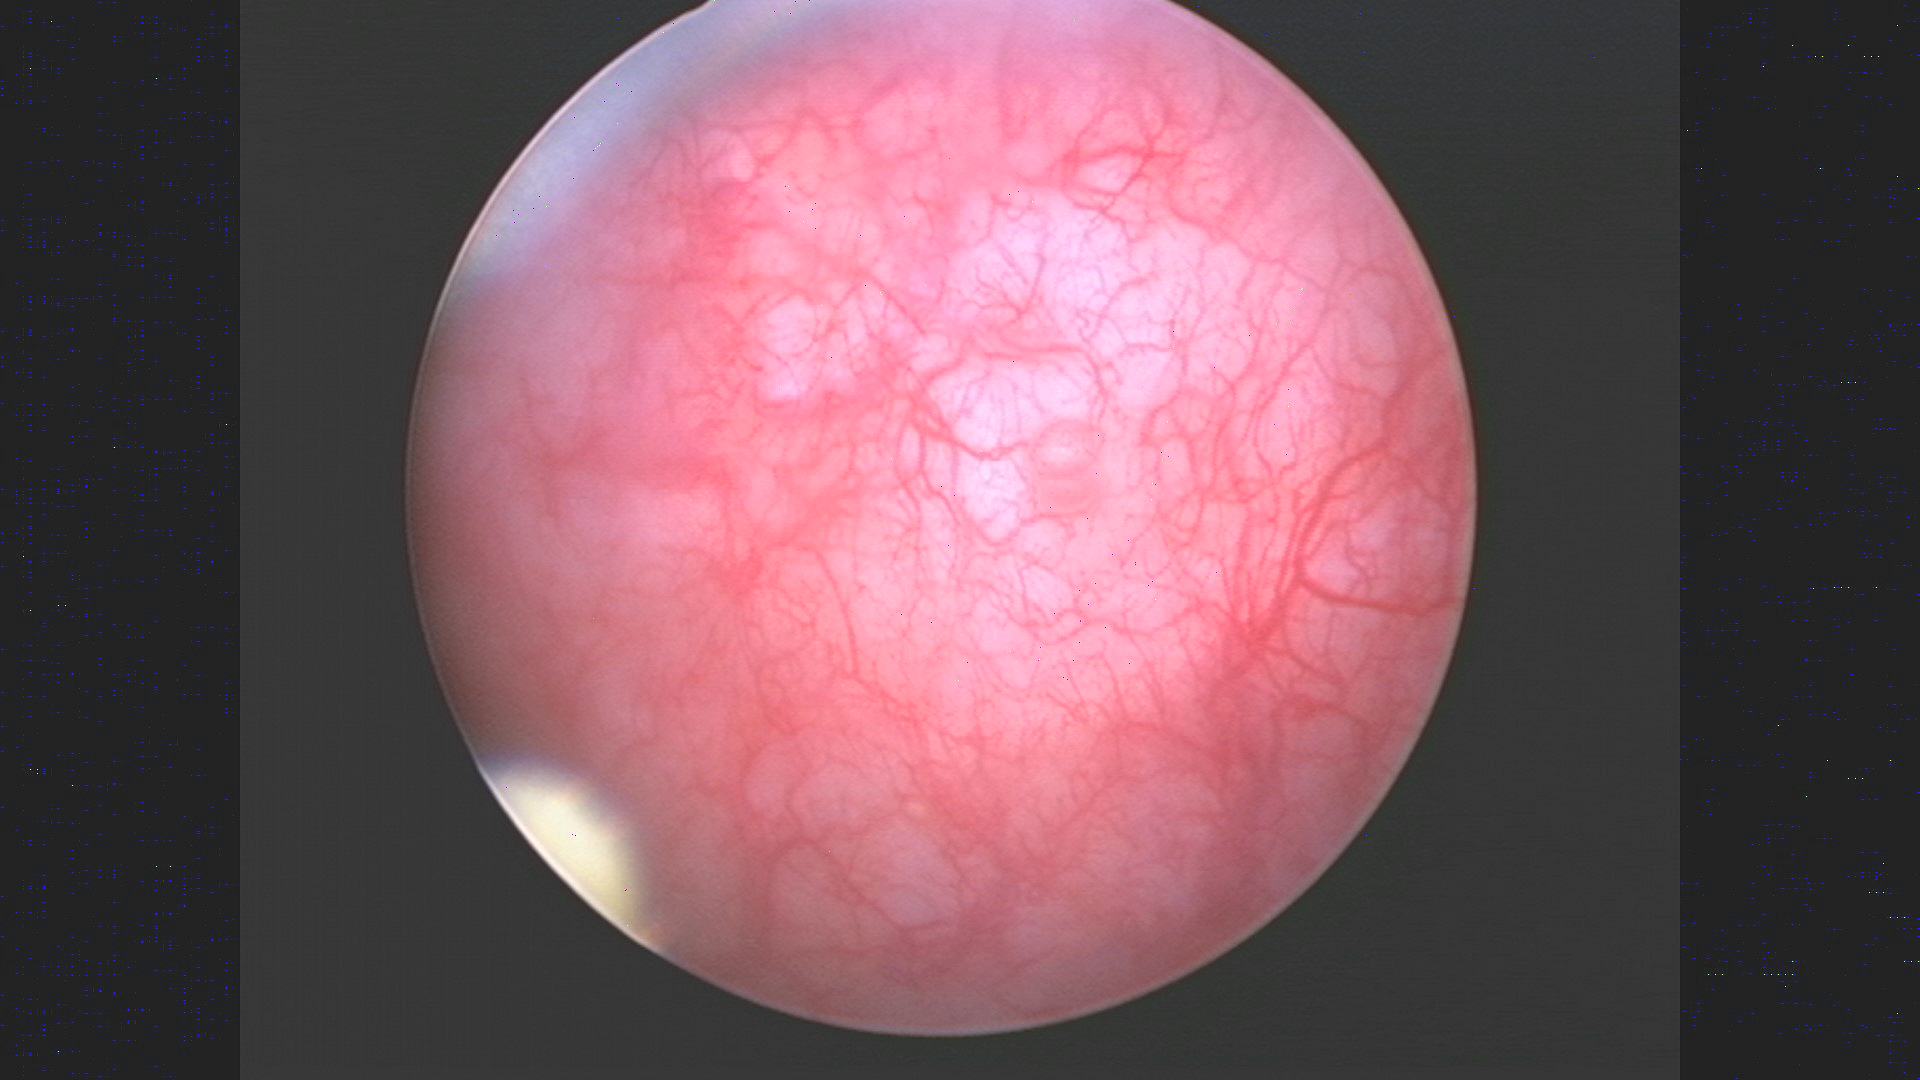
Modality: WLC
Class: Malignant
Subclass: HighGradePapillary
Lesion: L1
Stage: Ta
Morphology: Non-papillary
Bladder cancer association: Yes